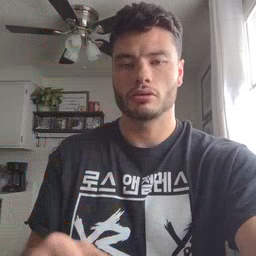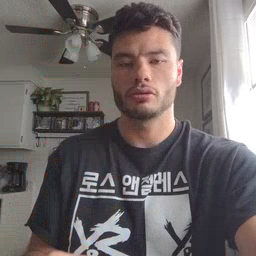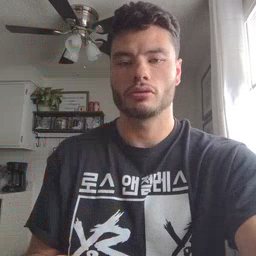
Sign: donkey